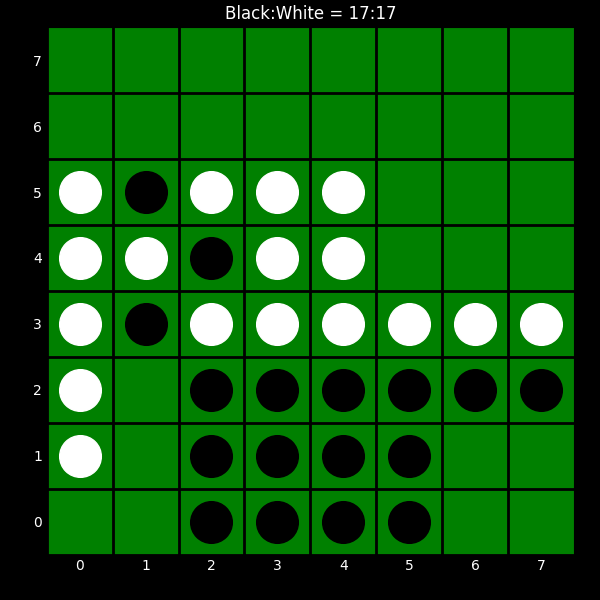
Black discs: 17
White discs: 17